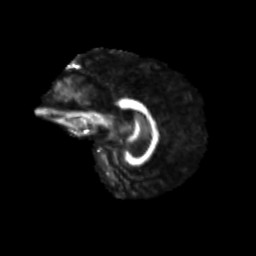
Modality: FA
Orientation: sagittal
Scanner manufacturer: siemens
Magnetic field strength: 3 T
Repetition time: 9.2 s
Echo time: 0.084 s